Field crop: maize
Growth stage: 2
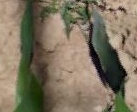
Species: maize